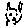
Label: cat